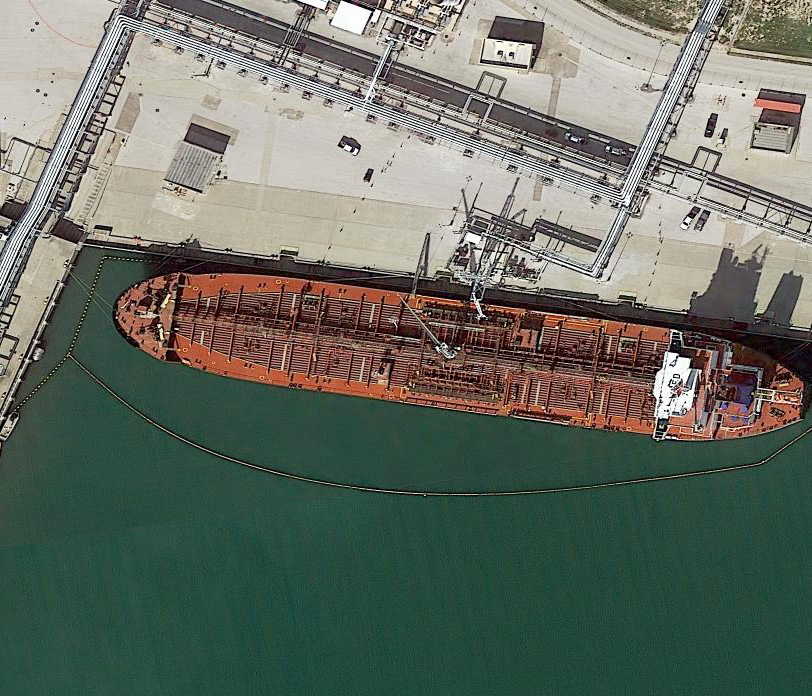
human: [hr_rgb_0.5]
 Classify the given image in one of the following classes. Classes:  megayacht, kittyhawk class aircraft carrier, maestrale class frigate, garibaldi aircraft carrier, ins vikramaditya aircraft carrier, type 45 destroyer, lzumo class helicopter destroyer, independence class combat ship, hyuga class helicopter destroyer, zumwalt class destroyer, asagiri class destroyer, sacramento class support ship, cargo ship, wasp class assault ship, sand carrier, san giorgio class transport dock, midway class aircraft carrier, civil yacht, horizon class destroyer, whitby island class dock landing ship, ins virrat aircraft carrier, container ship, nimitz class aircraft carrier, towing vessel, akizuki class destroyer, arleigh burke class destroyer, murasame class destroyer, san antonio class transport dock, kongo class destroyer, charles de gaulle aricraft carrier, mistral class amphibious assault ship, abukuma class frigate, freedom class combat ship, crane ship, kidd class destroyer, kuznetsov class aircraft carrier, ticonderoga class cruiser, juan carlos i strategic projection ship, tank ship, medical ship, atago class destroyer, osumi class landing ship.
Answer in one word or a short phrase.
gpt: Cargo ship